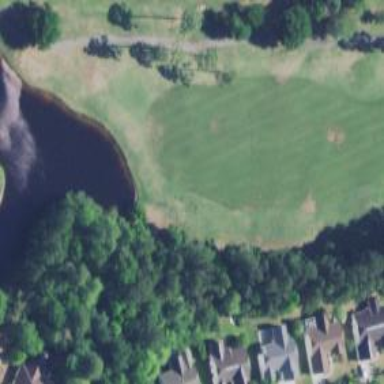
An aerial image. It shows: View of golf hole.